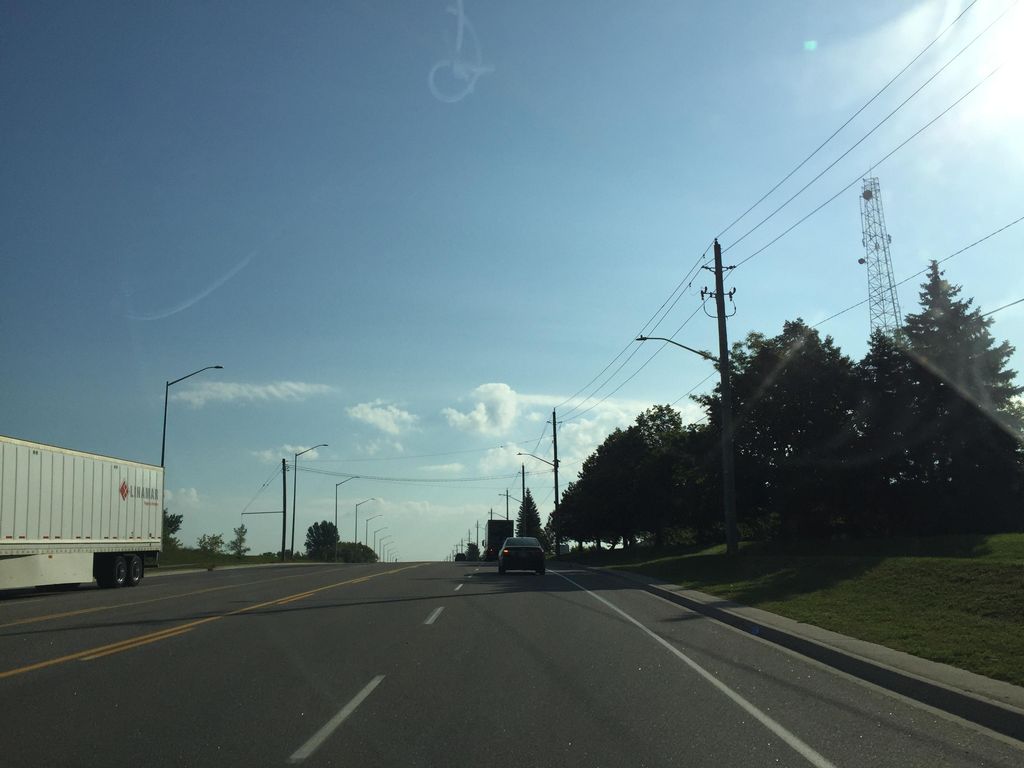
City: kitchener-waterloo